Aerial crown-view tile of a tropical tree (Barro Colorado Island, Panama), acquired 20240716:
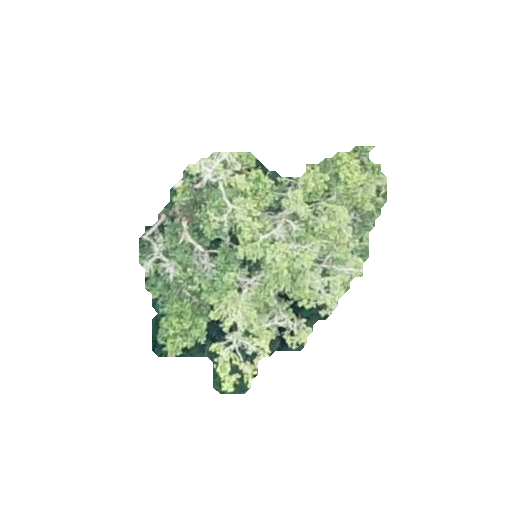
Species: Poulsenia armata
GBIF accepted scientific name: Poulsenia armata
Crown area: 62.536 m²